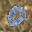
Label: 0